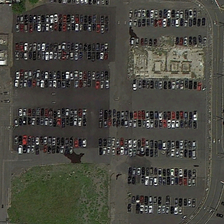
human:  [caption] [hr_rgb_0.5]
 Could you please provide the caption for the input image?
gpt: this parkin lot is full of cars with a lawn at the coner of it .

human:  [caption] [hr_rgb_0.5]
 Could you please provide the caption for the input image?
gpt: the square parking lot contains many white and red cars .

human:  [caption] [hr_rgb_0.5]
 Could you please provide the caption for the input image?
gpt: surrounded by a circular road  there is a parking lot with a lawn .

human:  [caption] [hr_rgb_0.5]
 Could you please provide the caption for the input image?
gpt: surrounded by a circular road  there is a parking lot with a lawn .

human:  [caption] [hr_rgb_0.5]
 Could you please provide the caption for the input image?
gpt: many cars are orderly in a parking lot near a piece of green meadow .